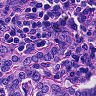
Metastatic tissue present: yes